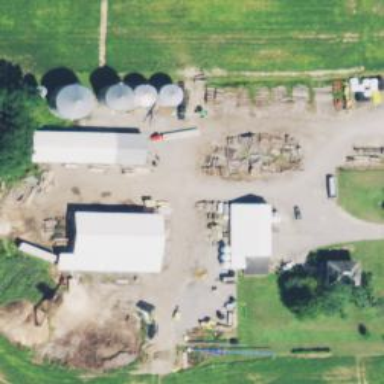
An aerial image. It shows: Farmyard area.